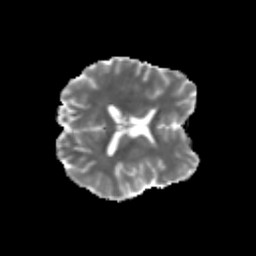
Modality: MD
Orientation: axial
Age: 21
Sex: male
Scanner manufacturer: siemens
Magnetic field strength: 3 T
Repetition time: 3.5 s
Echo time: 0.125 s